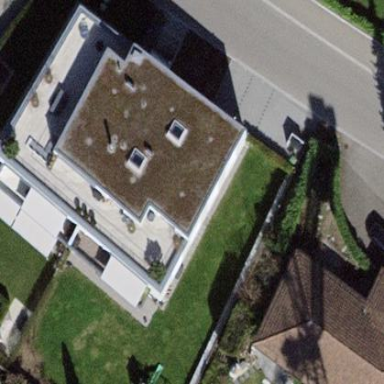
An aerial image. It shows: Apartment building with flat roof.